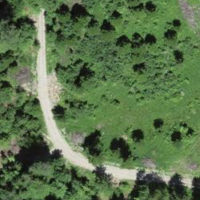
EUNIS habitat code: 41
Species observed at this site:
Prunella vulgaris